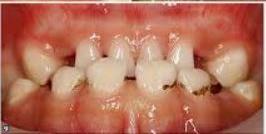
Condition: hypodontia